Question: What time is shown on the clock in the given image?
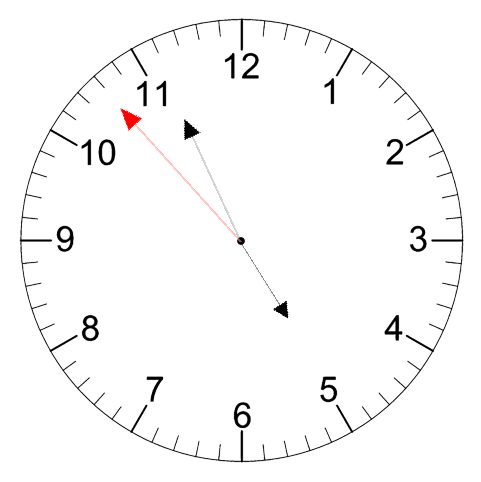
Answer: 04:55:53